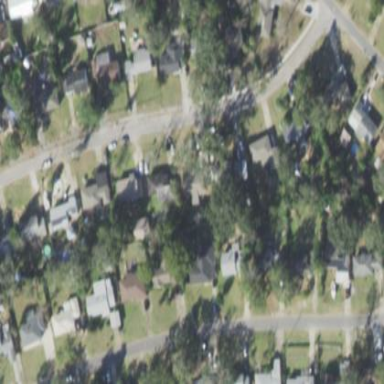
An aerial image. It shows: Residential area consisting of single-family homes.